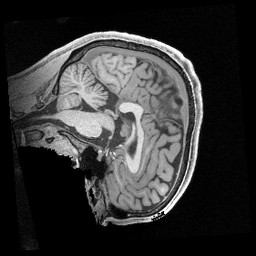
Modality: T1w
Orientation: sagittal
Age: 21
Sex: male
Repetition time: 2.4 s
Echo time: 0.00222 s